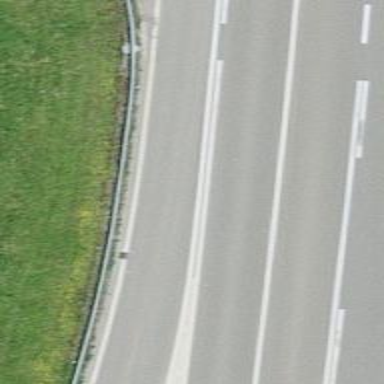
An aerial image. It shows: Asphalt trunk_link highway with motorroad access.